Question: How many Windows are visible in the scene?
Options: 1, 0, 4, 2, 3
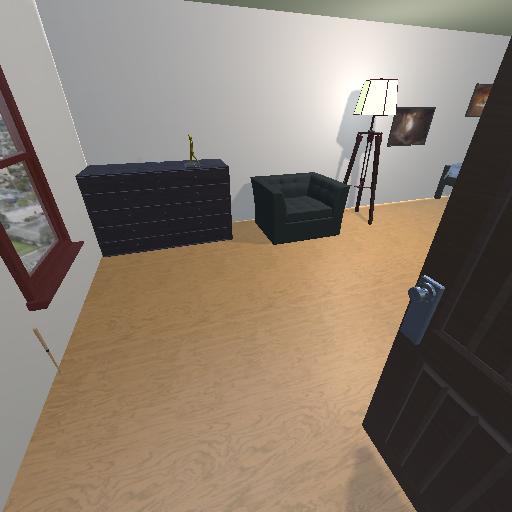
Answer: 1